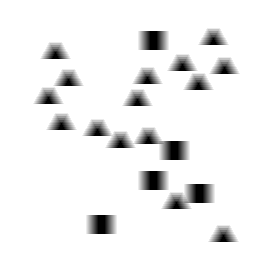
Squares: 5
Triangles: 15
Stars: 0
Total shapes: 20